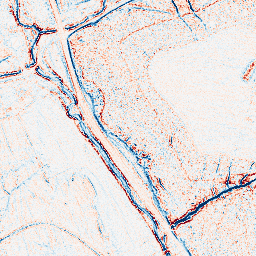
Category: edge_preserving
Decomposition family: anisotropic_diffusion
Decomposition parameters: iterations: 5
kappa: 10
gamma: 0.1
Upsampling method: quadratic
Upsampling parameters: scale: 2
Upsampling scale: 2